Question: I have in my application a relationship that is designed like this:

and I'm trying to select all the chats that have at least one user as a friend.
basically, I want to execute this query:
'''
SELECT c.* FROM CHAT c, USER u, UserChats uc
WHERE c.type = myType
AND u.isFriend = 1
AND c.id = uc.chatId
AND u.id = uc.userId
'''
I haven't managed to find a way to execute this in the GreenDao libraries and was hoping someone will be able to help me with this.
This is what I have up to now:
'''
List<UsersChats> list = usersChatsDao.queryDeep(
"WHERE T0." + UserDao.Properties.isFriend.collumnName + " = ? "+
"AND T1." + ChatDao.Properties.type.collumName + " = ?",
new String[] {"1", myType});
if(list != null && list.isEmpty() == false) {
List<Chat> chats = new ArrayList<Chat>();
for(UsersChats link : list) {
chats.add(link.getChat());
}
}
'''
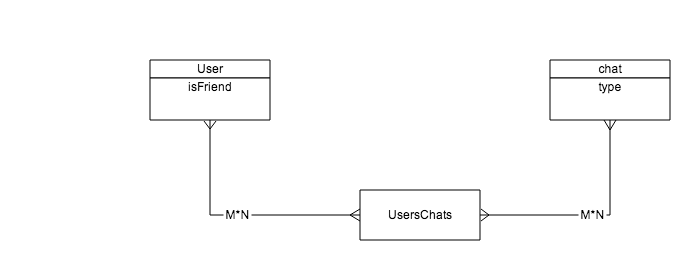
Answer: Since grrendao doesn't implement 'QueryBuilder.join()'-methods at the moment, I think your solution is one of the best you can get right now, as it uses joins internally.
There are only minor drawbacks to it:
- - - 'listLazy()'
Another way would be to use some query like this (presumed 'IsFriend' is an 'int-column' and 'myType' fits to 'ChatDao.Properties.type':
'''
Query<Chat> qc = chatDao.queryRawCreate(
" LEFT JOIN "+UserChatsDao.TABLENAME+" UC"+
" ON T."+ChatDao.Properties.id.columnName+"=UC."+UserChats.Properties.chatId.columnName+
" LEFT JOIN "+UserDao.TABLENAME+" U"+
" ON UC."+UserChats.Properties.userId.columnName+"=U."UserDao.Properties.id.columnName+
" WHERE U."UserDao.Properties.isFriend.columnName+"=?"+
" AND T."+ChatDao.Properties.type.columnName+"=?", 1, myType);
'''
Or (probably less performant):
'''
Query<Chat> qc = chatDao.queryRawCreate(
" , "+UserChatsDao.TABLENAME+" UC"+
" , "+UserDao.TABLENAME+" U"+
" WHERE T."+ChatDao.Properties.type.columnName+"=?"+
" AND U."+UserDao.Properties.isFriend.columnName+"=?"+
" AND T."+ChatDao.Properties.id.columnName+"=UC."+UserChats.Properties.chatId.columnName+
" AND U."UserDao.Properties.id.columnName+"=UC."+UserChats.Properties.userId.columnName, myType, 1);
'''
Then you can use the desired 'list()'-methods:
'''
qc.list();
qc.listLazy();
...
'''